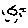
Label: sun